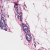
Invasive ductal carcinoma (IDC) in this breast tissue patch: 1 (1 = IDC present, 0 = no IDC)